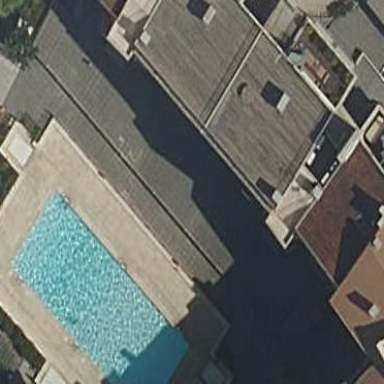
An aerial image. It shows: Swimming pool located in leisure land.